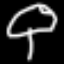
Label: mushroom